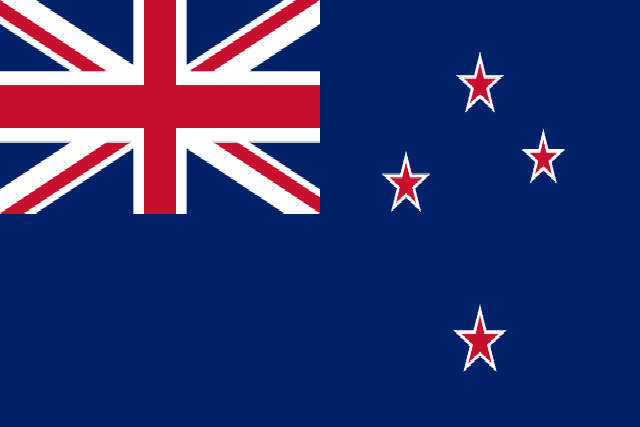
Country: New Zealand
Country code: nz